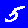
Digit: 5